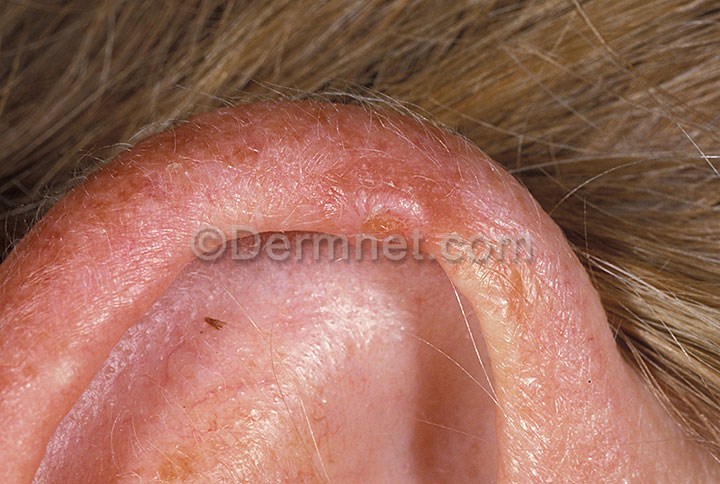
Disease: Seborrheic Keratoses and other Benign Tumors